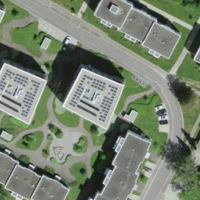
EUNIS habitat code: 54
Species observed at this site:
Datura stramonium